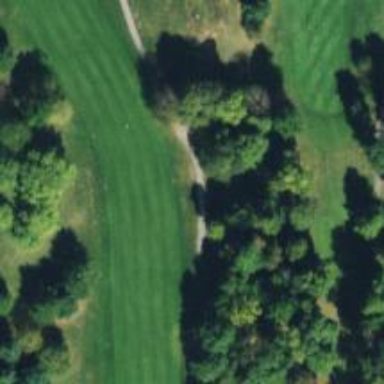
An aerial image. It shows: Golf hole.